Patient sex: F
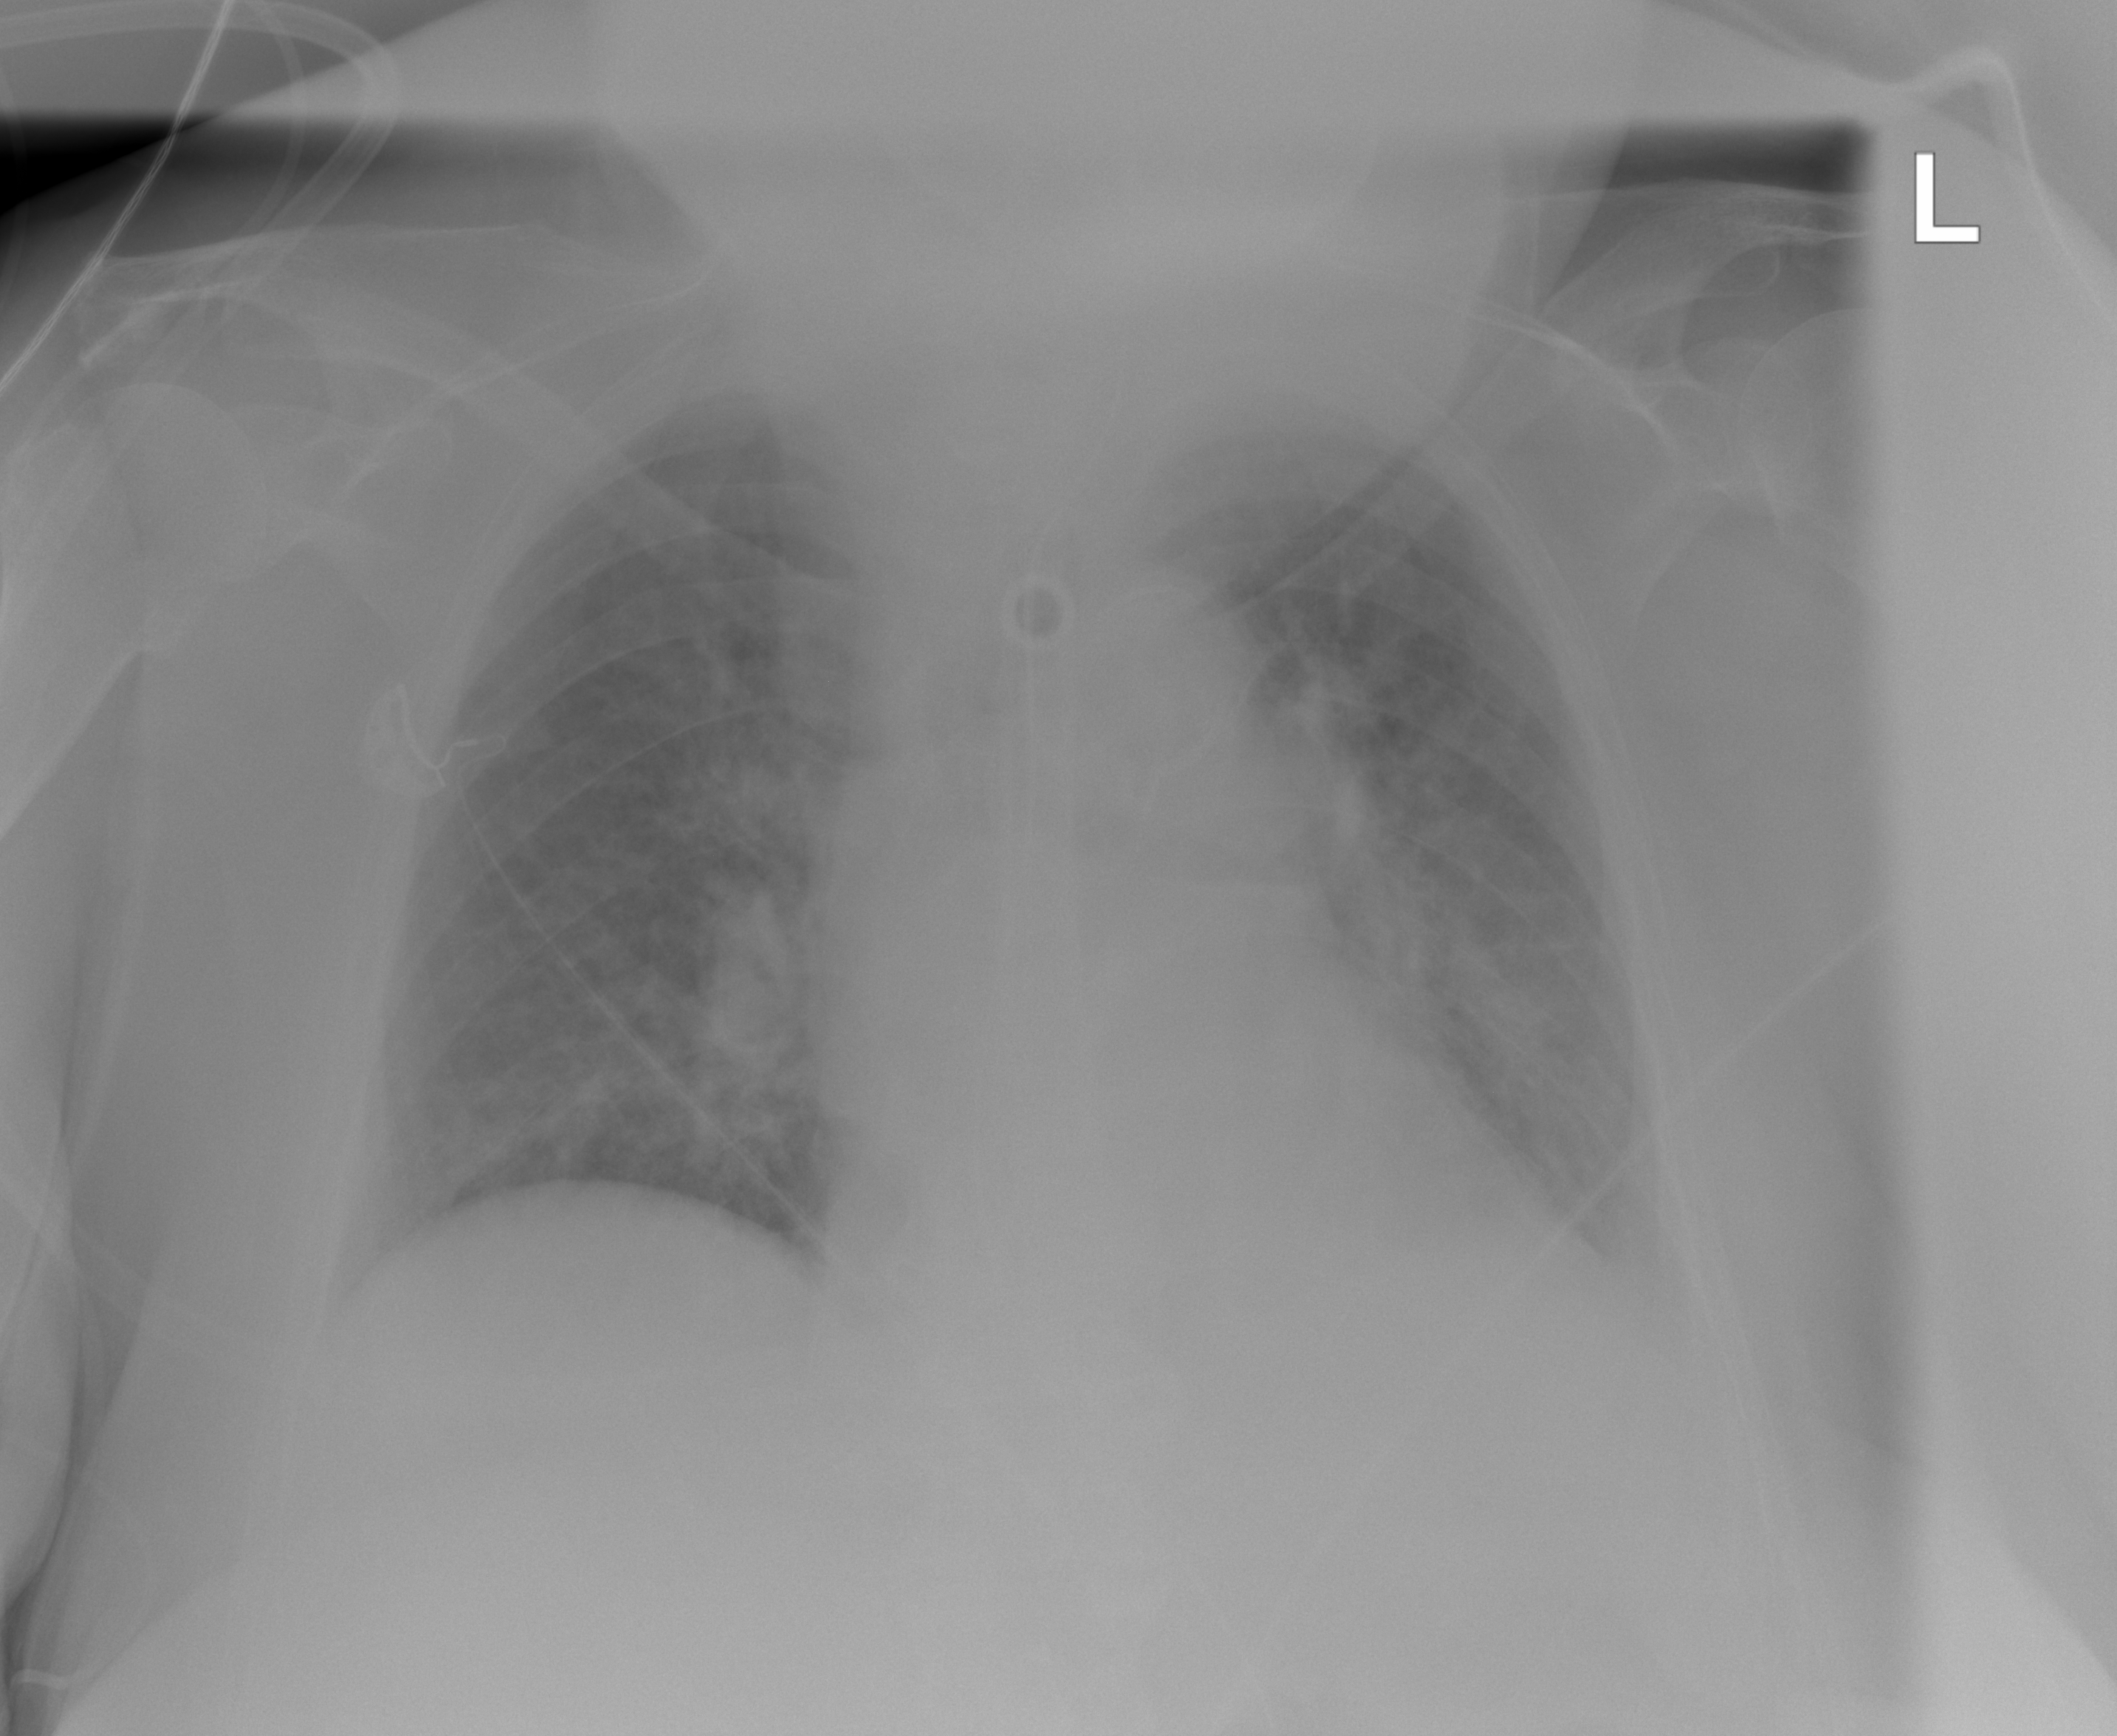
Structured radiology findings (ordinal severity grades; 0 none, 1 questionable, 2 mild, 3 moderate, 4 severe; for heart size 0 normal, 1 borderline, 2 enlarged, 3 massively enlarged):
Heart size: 0
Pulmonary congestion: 0
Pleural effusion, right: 0
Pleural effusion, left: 2
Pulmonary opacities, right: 2
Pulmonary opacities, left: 2
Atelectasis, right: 0
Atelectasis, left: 0